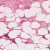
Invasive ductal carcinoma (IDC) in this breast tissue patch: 1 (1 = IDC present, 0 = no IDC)